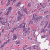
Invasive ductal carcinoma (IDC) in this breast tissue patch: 1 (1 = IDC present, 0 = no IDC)